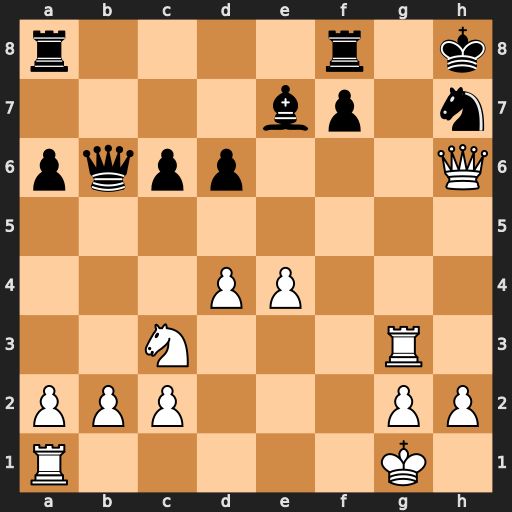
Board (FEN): r4r1k/4bp1n/pqpp3Q/8/3PP3/2N3R1/PPP3PP/R5K1
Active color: w
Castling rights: -
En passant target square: -
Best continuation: Qg7#